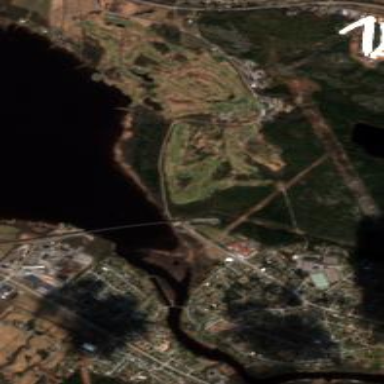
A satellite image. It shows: Golf course surrounded by greenery.